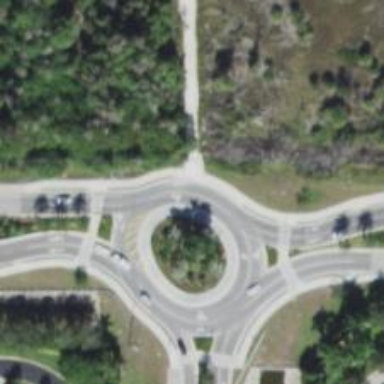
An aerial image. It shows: Tertiary road leading to roundabout.